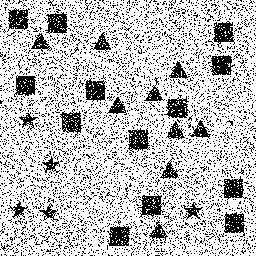
Squares: 13
Triangles: 9
Stars: 5
Total shapes: 27